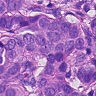
Metastatic tissue present: yes